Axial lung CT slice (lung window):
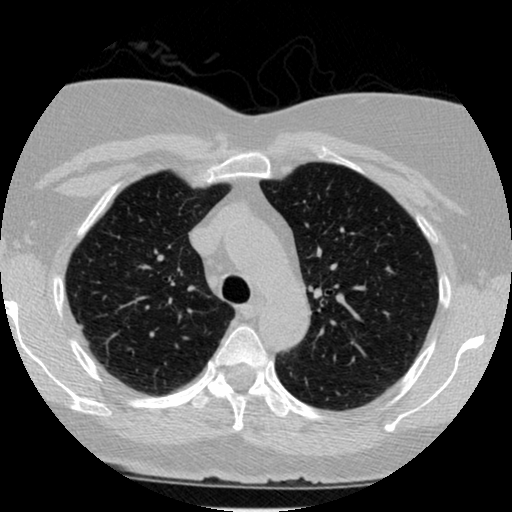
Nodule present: no